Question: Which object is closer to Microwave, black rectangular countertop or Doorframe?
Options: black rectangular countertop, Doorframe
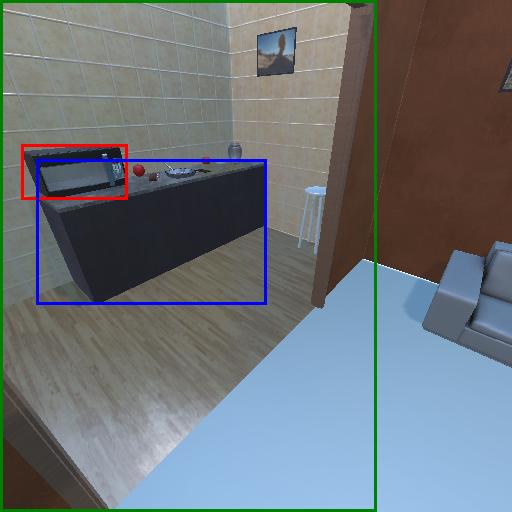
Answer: black rectangular countertop